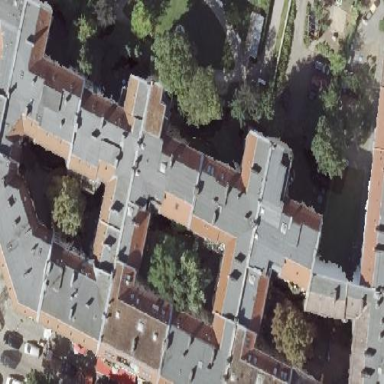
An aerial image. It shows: Unique apartment building with double saltbox roof shape.